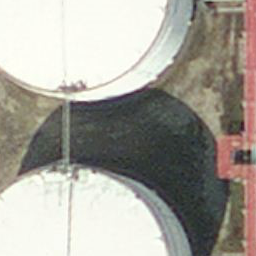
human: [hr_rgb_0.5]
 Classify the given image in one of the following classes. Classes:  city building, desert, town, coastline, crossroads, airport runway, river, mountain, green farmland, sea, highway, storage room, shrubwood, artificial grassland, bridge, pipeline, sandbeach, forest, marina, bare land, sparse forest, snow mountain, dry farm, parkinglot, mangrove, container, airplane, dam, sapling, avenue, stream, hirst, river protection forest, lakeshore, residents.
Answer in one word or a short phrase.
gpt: storage room